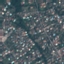
Land use / land cover: Residential